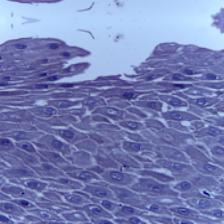
Diagnosis: OSCC